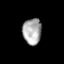
Tissue: lung
Cell type: Epithelial cells
Senescence score: 0.1942
Nuclear area (px): 478
Mean DAPI intensity: 170.153